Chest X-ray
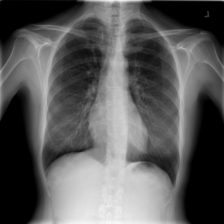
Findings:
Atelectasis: negative
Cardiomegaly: negative
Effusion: negative
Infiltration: negative
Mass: negative
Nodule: negative
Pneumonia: negative
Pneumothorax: negative
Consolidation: negative
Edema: negative
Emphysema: negative
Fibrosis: negative
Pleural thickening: negative
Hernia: negative